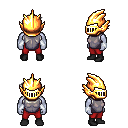
a pixel art fantasy rpg character, male body template, dark elf, purple skin, steel chest armor, red pants, gray pixie cut hairstyle, gold helm, white cloth bracers, black shoes, four views (front, back, left, right), 2x2 character sprite sheet, small pixel art, hard edges, no anti-aliasing